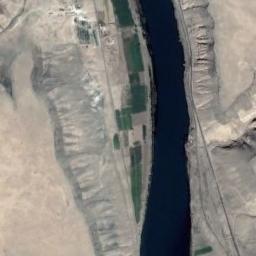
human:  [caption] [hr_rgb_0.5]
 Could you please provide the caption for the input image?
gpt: A curved blue river on both sides of which is a desert with little green fields .

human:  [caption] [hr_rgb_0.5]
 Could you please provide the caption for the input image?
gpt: The aquamarine river goes through white bare land and green farmland .

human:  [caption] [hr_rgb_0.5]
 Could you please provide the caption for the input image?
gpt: The deep blue river goes through the wasteland but some fields are next to the river .

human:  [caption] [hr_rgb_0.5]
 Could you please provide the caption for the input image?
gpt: There are several meadows beside the river .

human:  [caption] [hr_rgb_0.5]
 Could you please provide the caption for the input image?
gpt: There are some green farmlands beside the river .